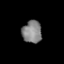
Tissue: lung
Cell type: Epithelial cells
Senescence score: 0.1849
Nuclear area (px): 430
Mean DAPI intensity: 129.83